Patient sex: M
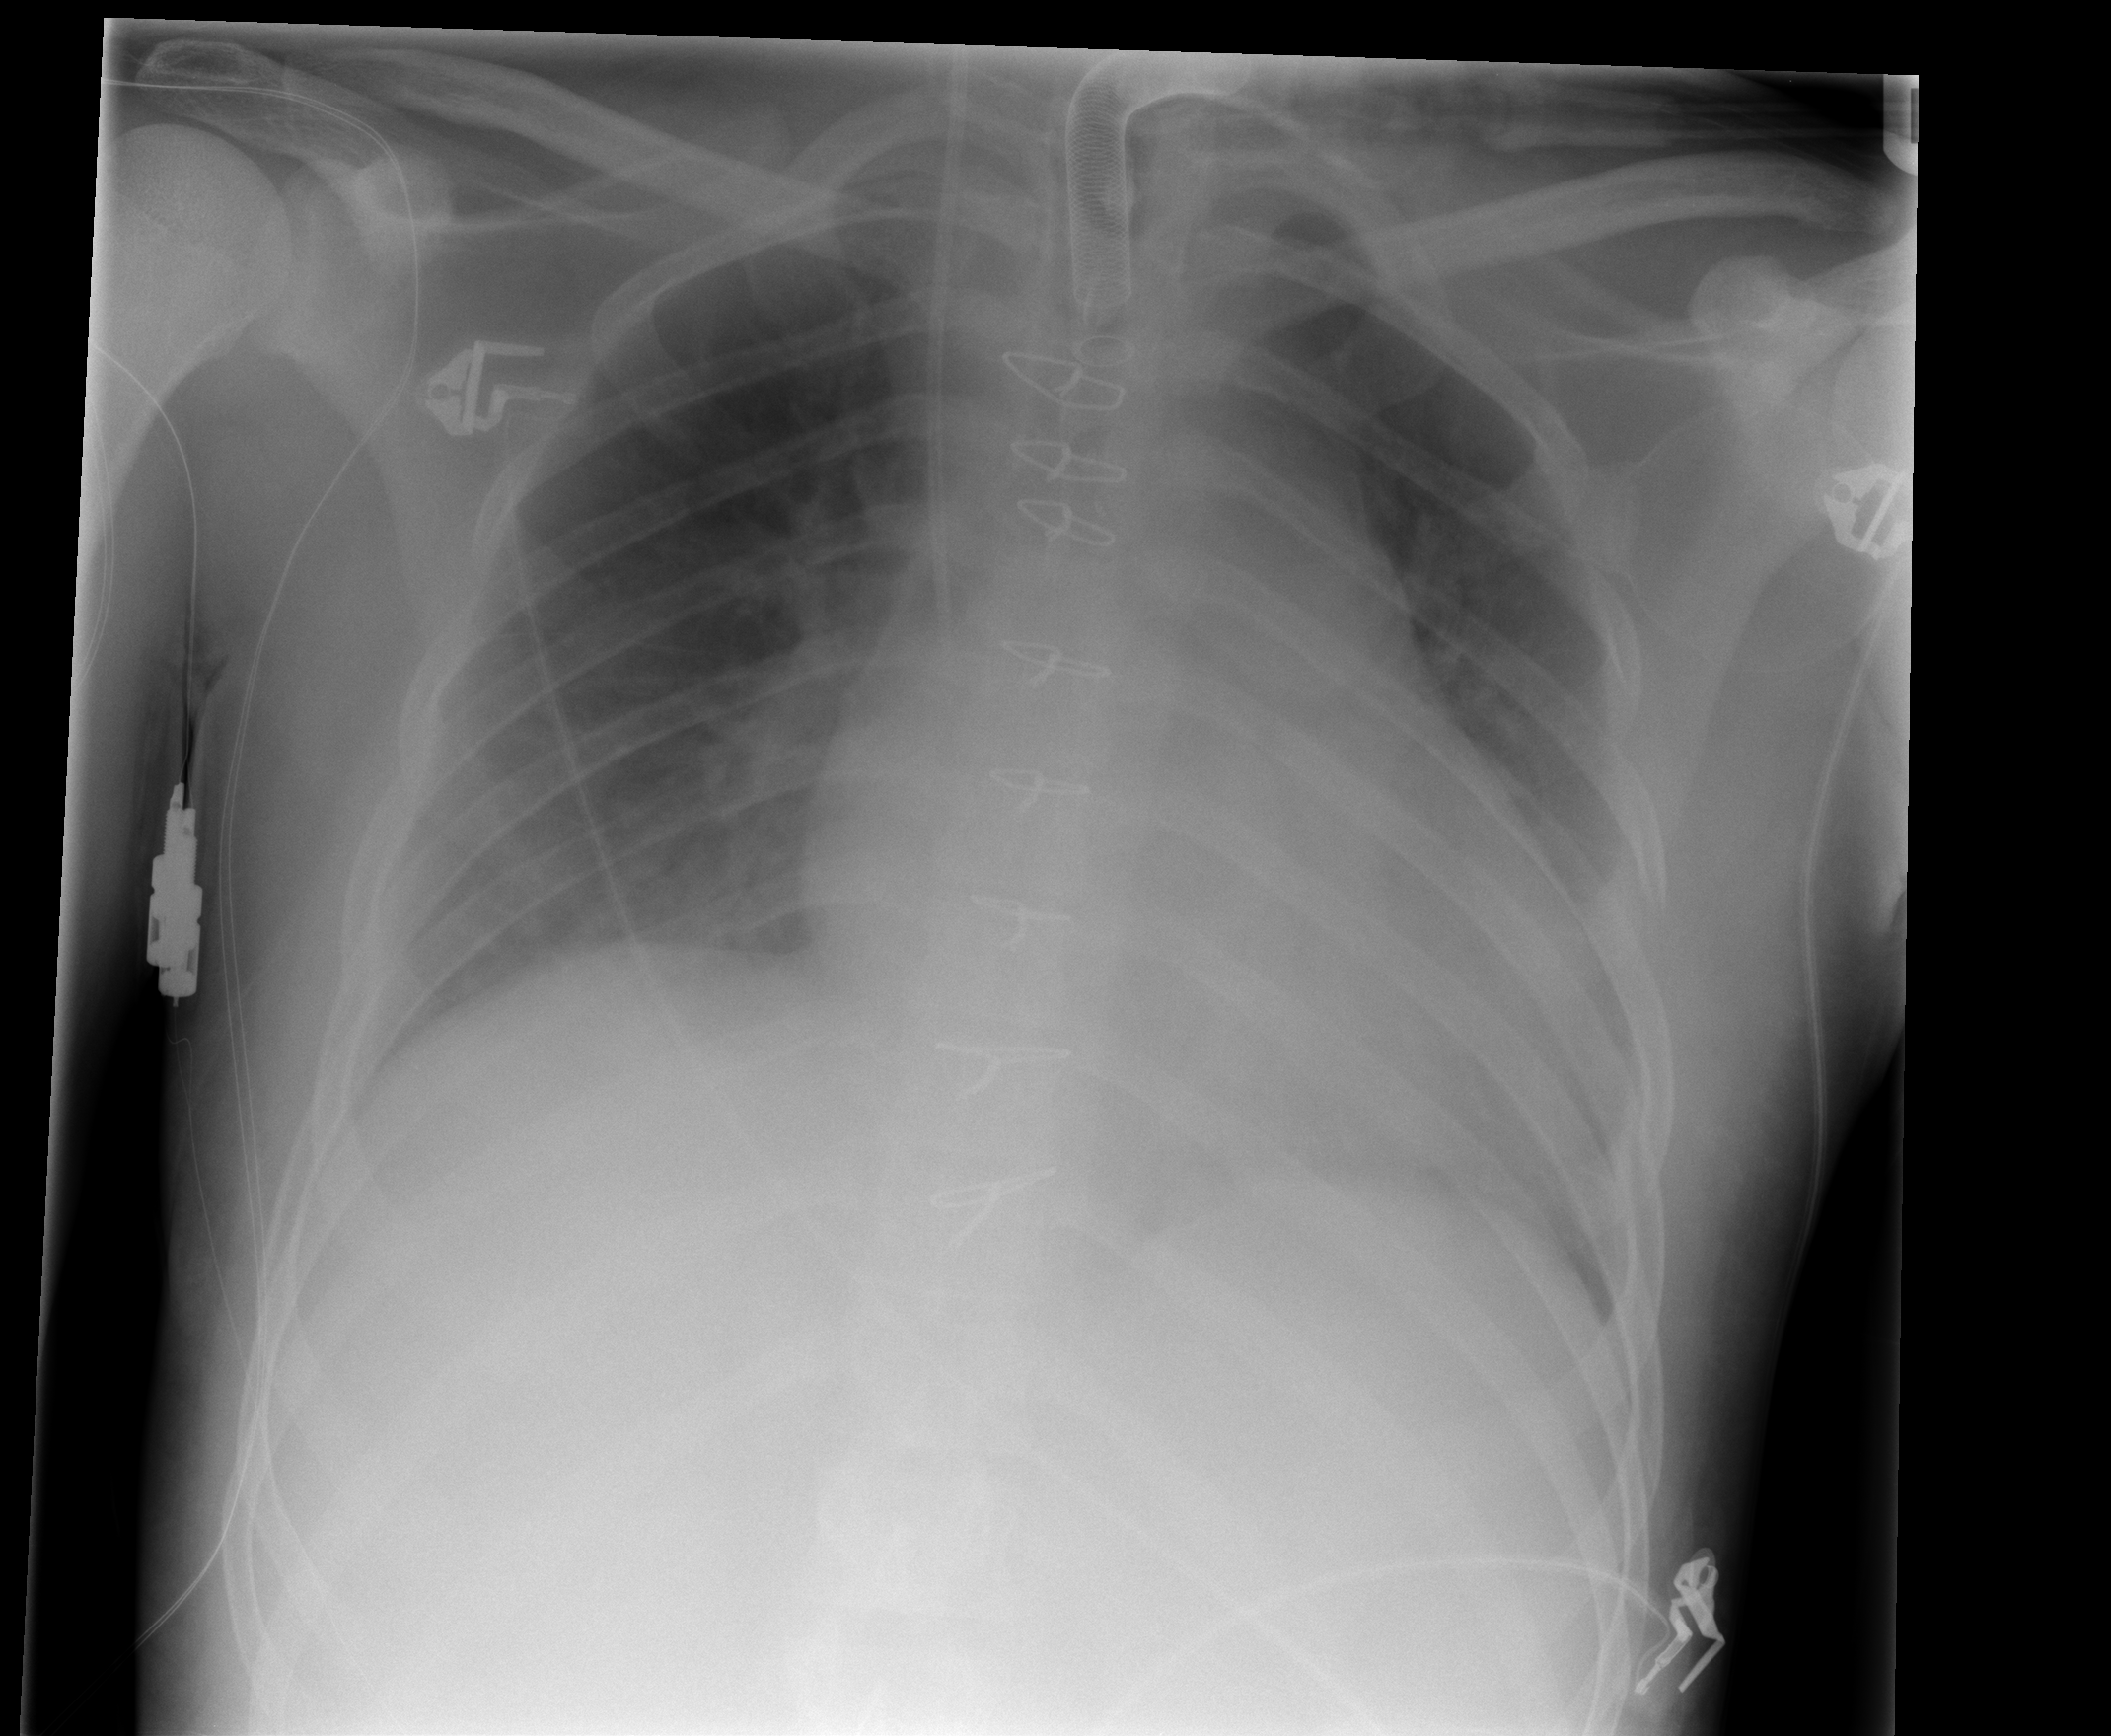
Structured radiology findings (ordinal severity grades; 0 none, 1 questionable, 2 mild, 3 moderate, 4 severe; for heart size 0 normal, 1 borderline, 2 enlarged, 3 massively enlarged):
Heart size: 2
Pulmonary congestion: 1
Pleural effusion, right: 0
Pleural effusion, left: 0
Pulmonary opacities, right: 0
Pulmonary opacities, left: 0
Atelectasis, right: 1
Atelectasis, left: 2